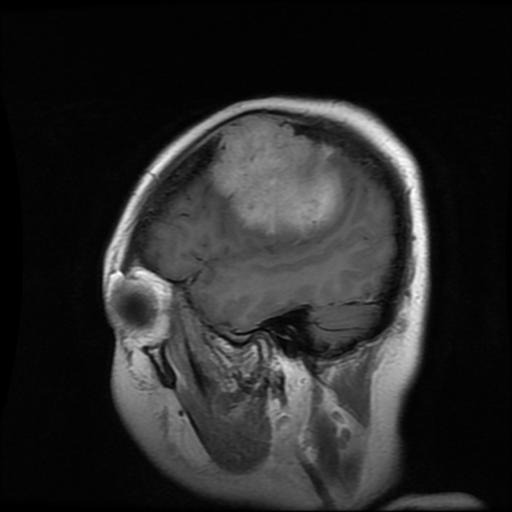
Label: meningioma